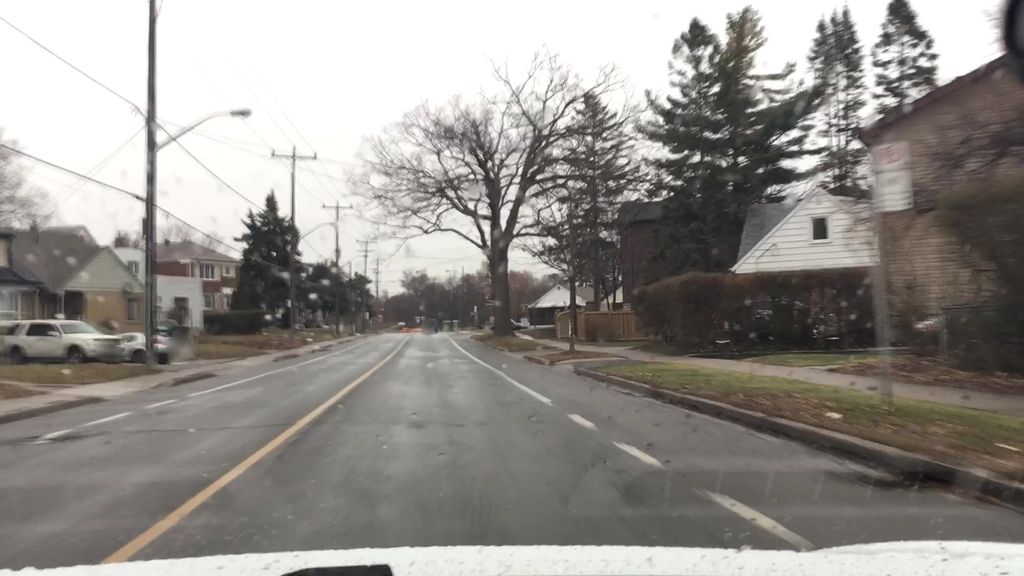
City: toronto